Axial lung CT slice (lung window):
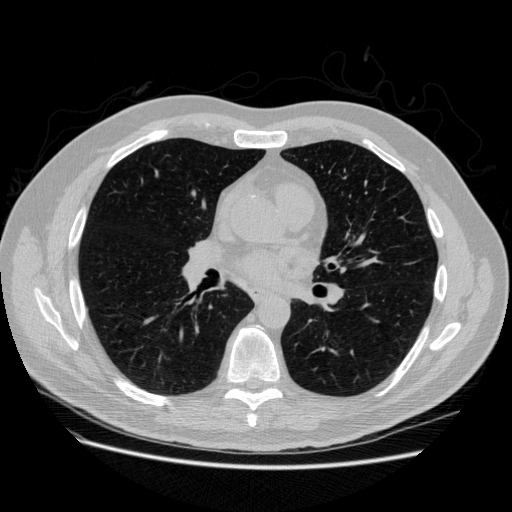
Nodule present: no